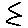
Label: zigzag